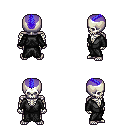
a pixel art fantasy rpg character, male body template, skeleton, gray robe, metal pants, blue short mohawk hairstyle, four views (front, back, left, right), 2x2 character sprite sheet, small pixel art, hard edges, no anti-aliasing